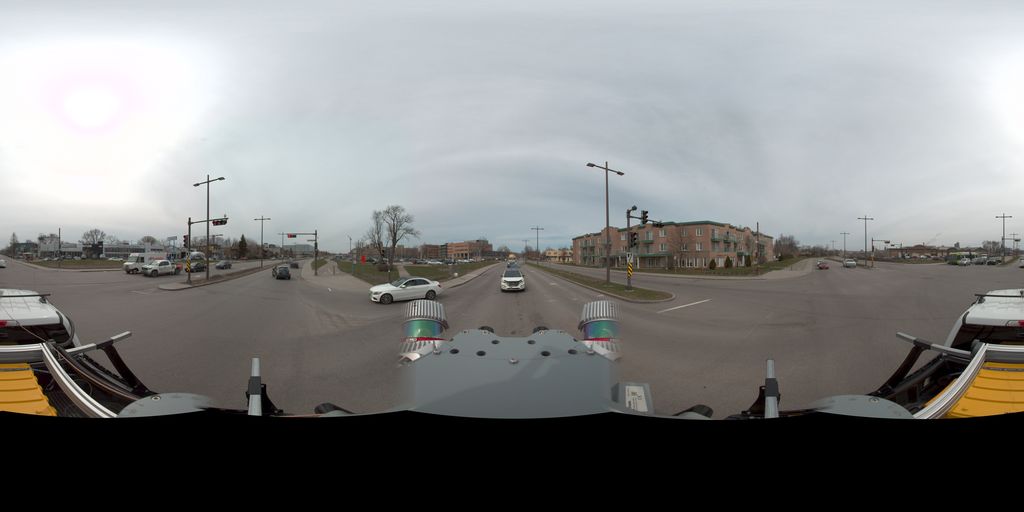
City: quebec_city